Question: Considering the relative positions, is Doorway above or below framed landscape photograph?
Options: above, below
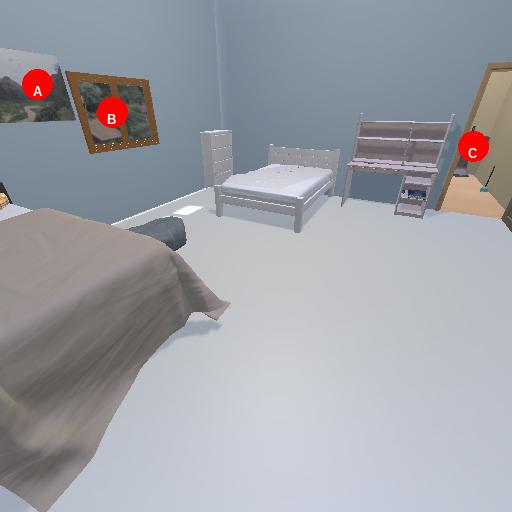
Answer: above